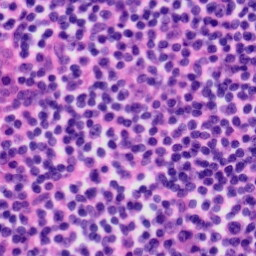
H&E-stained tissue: Tonsil